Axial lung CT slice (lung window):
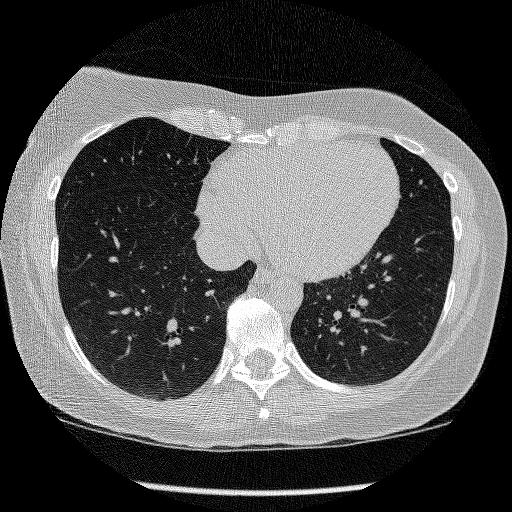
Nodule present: no